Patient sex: F
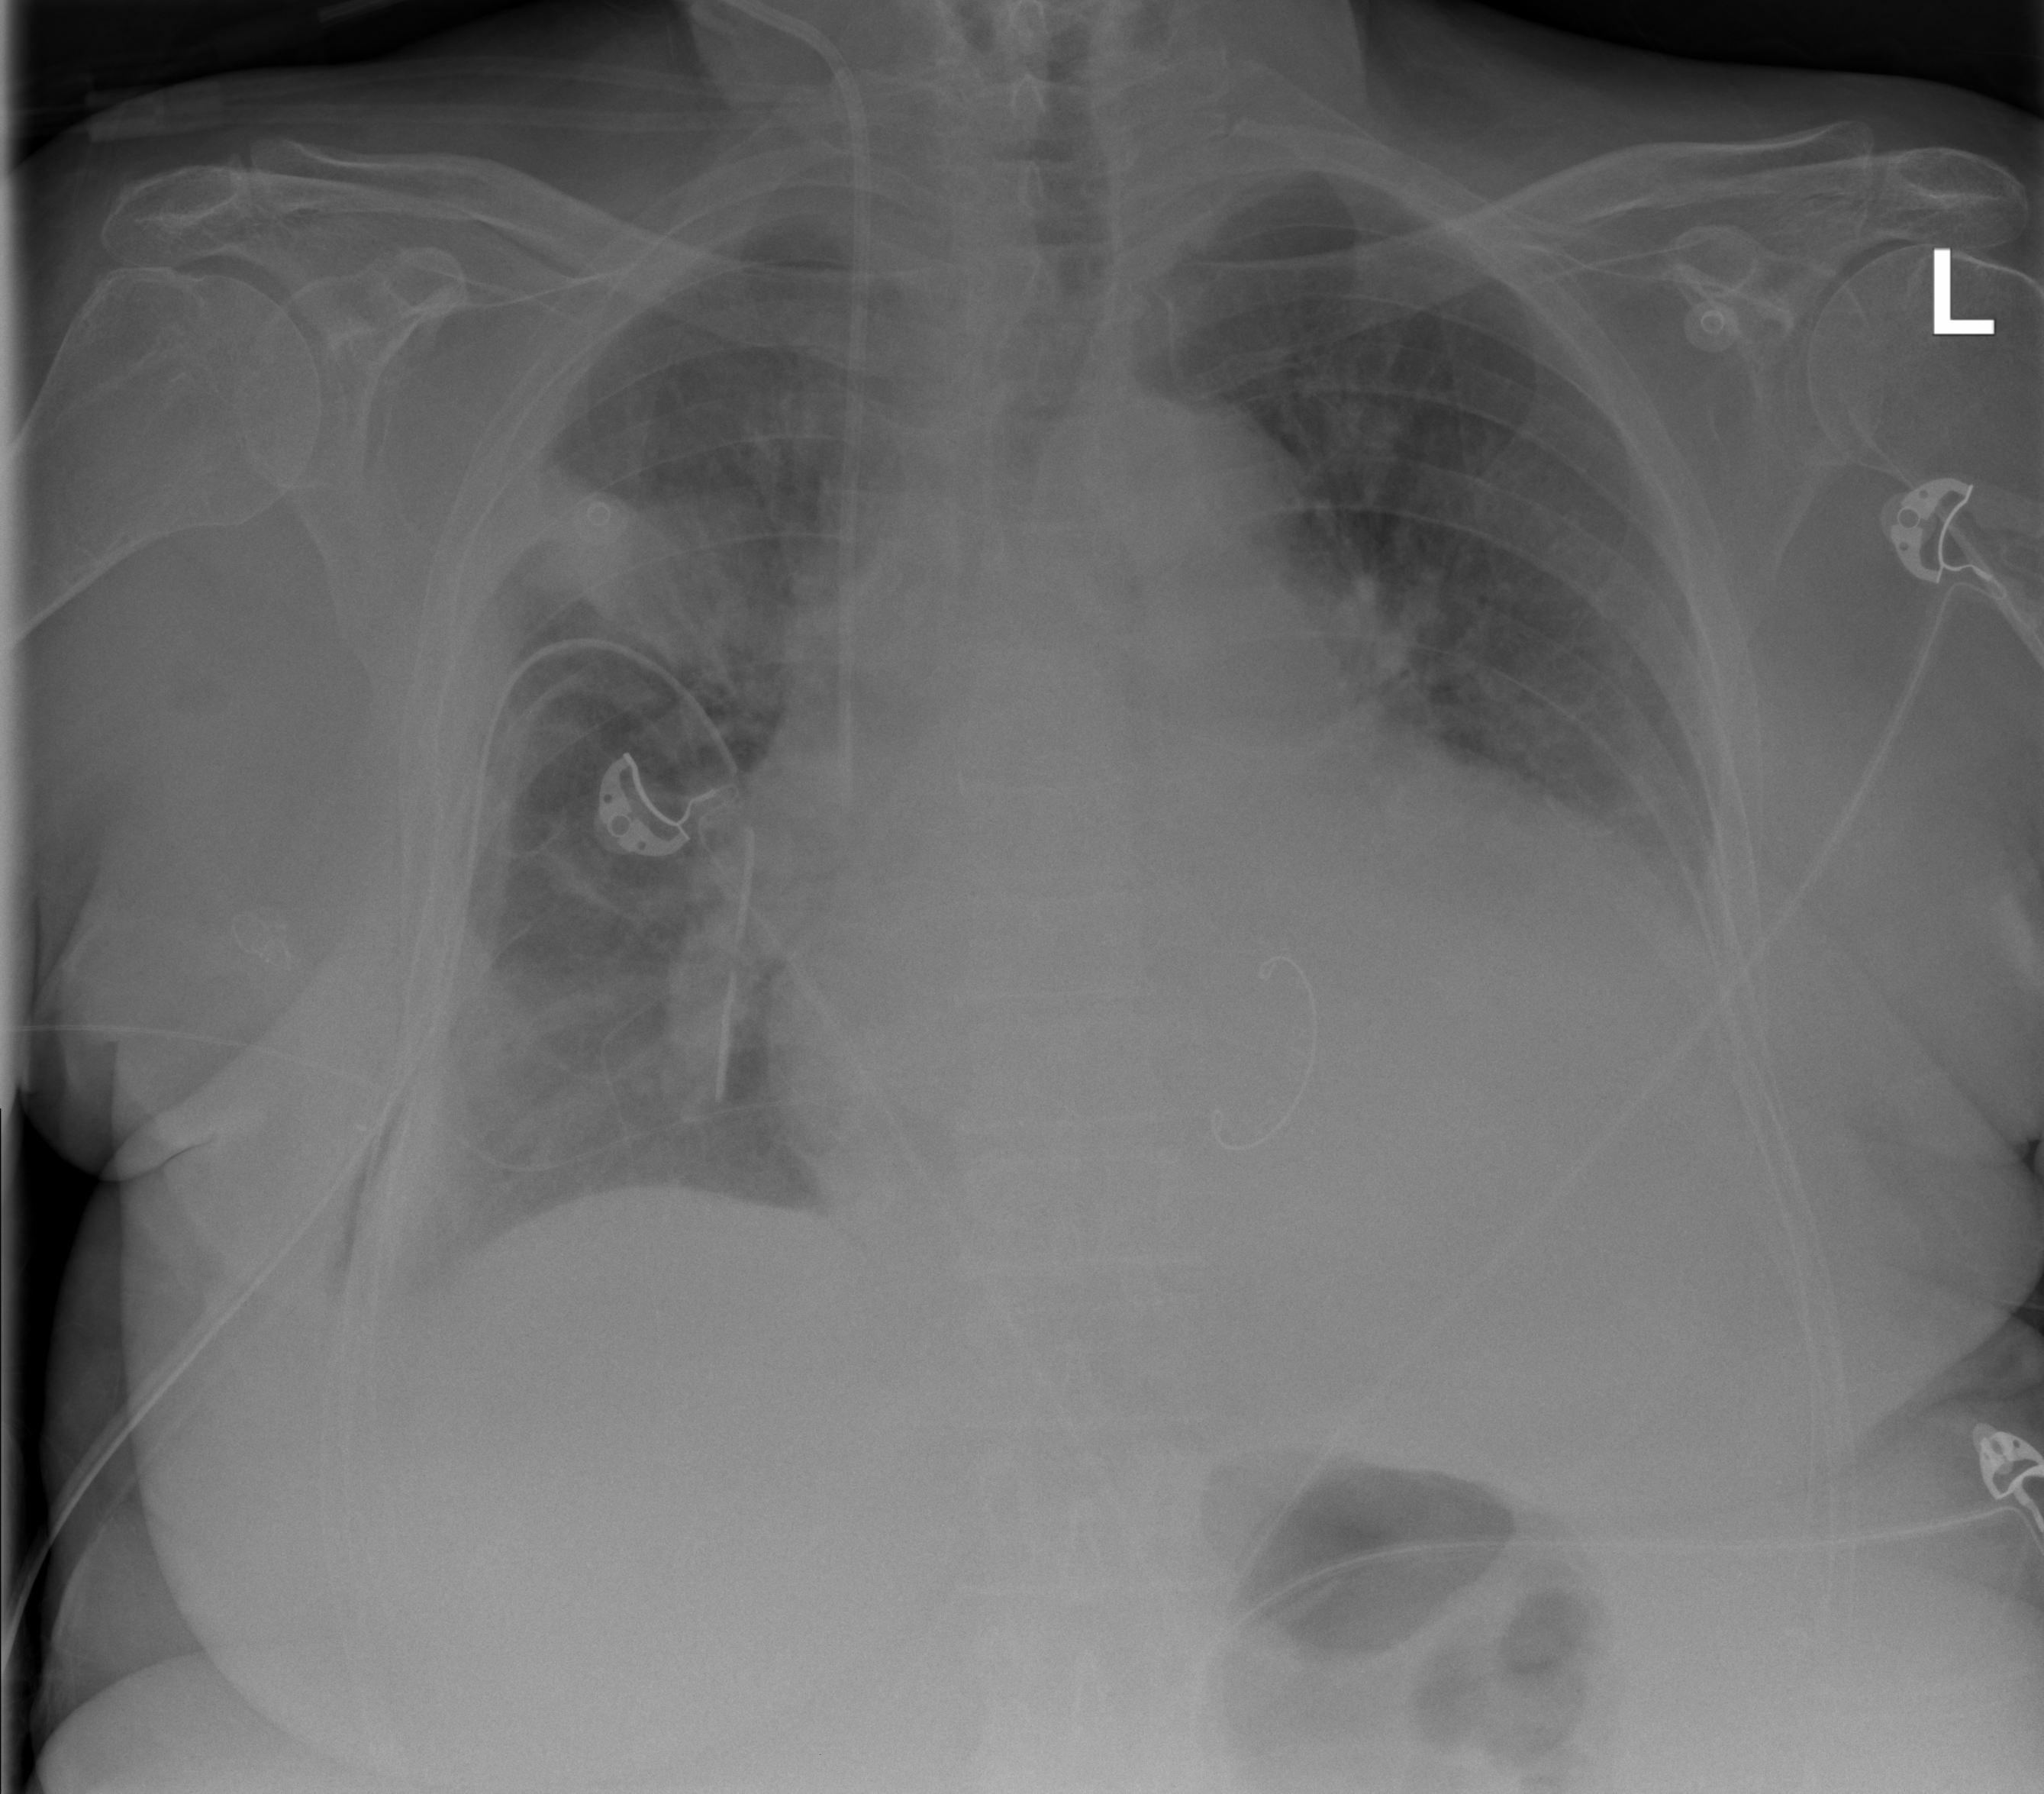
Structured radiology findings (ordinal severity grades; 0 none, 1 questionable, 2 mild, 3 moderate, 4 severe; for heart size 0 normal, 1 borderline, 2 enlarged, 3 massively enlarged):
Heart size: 3
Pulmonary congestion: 0
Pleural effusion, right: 2
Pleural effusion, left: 2
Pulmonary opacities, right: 0
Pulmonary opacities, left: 0
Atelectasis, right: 3
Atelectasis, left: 3